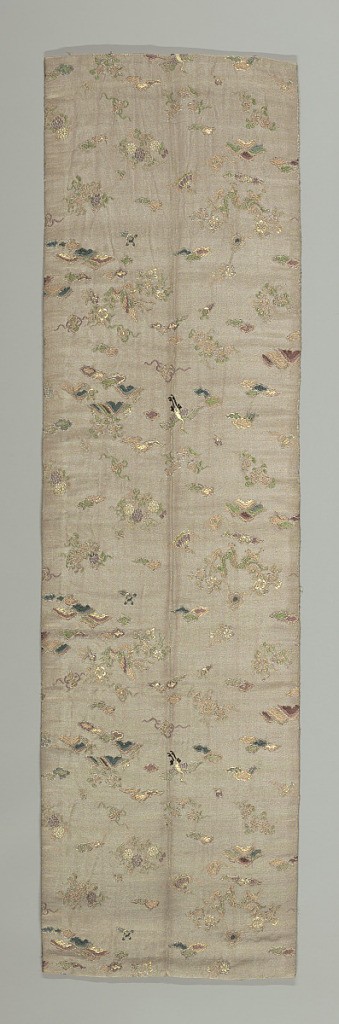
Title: Panel
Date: late 19th century
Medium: silk, metallic thread Technique: twil weave with supplementary weft patterning (brocaded)
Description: Panel with a light brown ground has a small-scale Chinese pattern of cranes, floral sprays, mountains, flaming pearls and dragons. Pattern in shades of green, brown, blue, orange, and silver.